Question: I have Installed VS-2012 Express Edition. Now, I am trying to create Silverlight Application.
In the very beginning I was ended with the following error:
Hence, I have downloaded Silverlight Developer runtime from the above given URL and I have tried to create the Silverlight Application once again.
As and I click on the button on dialog I am getting the following error.
What could be the reason? Can anybody please suggest what is the solution?

The error summary is below:
> System.Reflection.TargetInvocationException
Exception has been thrown by the target of an invocation.
at Microsoft.Expression.DesignHost.Isolation.Remoting.STAMarshaler.WaitForCompletion(NestedCallContext nestedCallContext, BlockingCall call, WaitHandle timeoutSignal)
at Microsoft.Expression.DesignHost.Isolation.Remoting.STAMarshaler.MarshalOutSynchronous(Action action, Int32 targetApartmentId, WaitHandle aborted, WaitHandle timeoutSignal)
at Microsoft.Expression.DesignHost.Isolation.Remoting.STAMarshaler.MarshalOut(Action action, Int32 targetApartmentId, WaitHandle aborted, CallSynchronizationMode syncMode, WaitHandle timeoutSignal)
at Microsoft.Expression.DesignHost.Isolation.Remoting.ThreadMarshaler.MarshalOut<URL>
at Microsoft.Expression.DesignHost.Isolation.Remoting.LocalDesignerService.Microsoft.Expression.DesignHost.IDesignerService.CreateDesigner(IHostSourceItem item, IHostTextEditor editor, CancellationToken cancelToken)
at Microsoft.Expression.DesignHost.IsolatedDesignerService.IsolatedDesignerView.CreateDesignerViewInfo(CancellationToken cancelToken)System.Reflection.TargetInvocationException
Exception has been thrown by the target of an invocation.Server stack trace:
at Microsoft.Expression.DesignHost.Isolation.Remoting.STAMarshaler.WaitForCompletion(NestedCallContext nestedCallContext, BlockingCall call, WaitHandle timeoutSignal)
at Microsoft.Expression.DesignHost.Isolation.Remoting.STAMarshaler.MarshalIn(Action action, Int32 targetApartmentId)
at Microsoft.Expression.DesignHost.Isolation.Remoting.ThreadMarshaler.MarshalIn(IRemoteObject targetObject, Action action)
at Microsoft.Expression.DesignHost.Isolation.Remoting.ThreadMarshaler.MarshalIn<URL>
at Microsoft.Expression.DesignHost.Isolation.Remoting.RemoteDesignerService.Microsoft.Expression.DesignHost.Isolation.Remoting.IRemoteDesignerService.CreateDesigner(IRemoteHostSourceItem remoteItem, IRemoteHostTextEditor remoteEditor, IRemoteCancellationToken remoteToken)
at System.Runtime.Remoting.Messaging.StackBuilderSink._PrivateProcessMessage(IntPtr md, Object[] args, Object server, Object[]& outArgs)
at System.Runtime.Remoting.Messaging.StackBuilderSink.SyncProcessMessage(IMessage msg)Exception rethrown at [0]:
at System.Runtime.Remoting.Proxies.RealProxy.HandleReturnMessage(IMessage reqMsg, IMessage retMsg)
at System.Runtime.Remoting.Proxies.RealProxy.PrivateInvoke(MessageData& msgData, Int32 type)
at Microsoft.Expression.DesignHost.Isolation.Remoting.IRemoteDesignerService.CreateDesigner(IRemoteHostSourceItem remoteItem, IRemoteHostTextEditor remoteEditor, IRemoteCancellationToken cancelToken)
at Microsoft.Expression.DesignHost.Isolation.Remoting.LocalDesignerService.<>c__DisplayClass8.b__6(IRemoteDesignerService d)
at Microsoft.Expression.DesignHost.Isolation.Remoting.ThreadMarshaler.<>c__DisplayClass4'2.b__3()
at Microsoft.Expression.DesignHost.Isolation.Remoting.STAMarshaler.Call.InvokeWorker()System.Reflection.TargetInvocationException
Exception has been thrown by the target of an invocation.
at System.RuntimeMethodHandle.InvokeMethod(Object target, Object[] arguments, Signature sig, Boolean constructor)
at System.Reflection.RuntimeConstructorInfo.Invoke(BindingFlags invokeAttr, Binder binder, Object[] parameters, CultureInfo culture)
at System.RuntimeType.CreateInstanceImpl(BindingFlags bindingAttr, Binder binder, Object[] args, CultureInfo culture, Object[] activationAttributes, StackCrawlMark& stackMark)
at System.Activator.CreateInstance(Type type, BindingFlags bindingAttr, Binder binder, Object[] args, CultureInfo culture, Object[] activationAttributes)
at System.Activator.CreateInstance(Type type, Object[] args)
at Microsoft.Expression.DesignSurface.PlatformLoader.CreatePlatformCreator(IPlatformService platformService, String assemblyFile, String typeName)
at Microsoft.Expression.DesignSurface.PlatformLoader.<>c__DisplayClass4.b__1()
at Microsoft.Expression.Platform.PlatformService.PlatformEntry.get_PlatformCreator()
at Microsoft.Expression.Platform.PlatformService.GetPlatformCreator(String frameworkSpec)
at Microsoft.Expression.Platform.PlatformService.IsCompatibleFramework(FrameworkName hostFramework, FrameworkName guestFramework)
at Microsoft.Expression.DesignSurface.Project.ProjectContextManager.GetProjectContext(IHostProject project, IPlatform platform, Boolean create)
at Microsoft.Expression.DesignSurface.Project.ProjectContextManager.GetSourceItemContext(IHostSourceItem sourceItem)
at Microsoft.Expression.DesignSurface.DesignerService.CreateDesigner(IHostSourceItem item, IHostTextEditor editor, CancellationToken cancelToken)
at Microsoft.Expression.DesignHost.Isolation.Remoting.RemoteDesignerService.<>c__DisplayClass10.<>c__DisplayClass12.b__f(CancellationToken cancelToken)
at Microsoft.Expression.DesignHost.Isolation.Remoting.RemoteDesignerService.CallWithCancellation<URL>
at Microsoft.Expression.DesignHost.Isolation.Remoting.STAMarshaler.Call.InvokeWorker()System.NotSupportedException
Could not find Microsoft Silverlight SDK 5.0. Please make sure that the correct version of the Microsoft Silverlight SDK has been installed.
at Microsoft.Expression.DesignHost.Isolation.Remoting.STAMarshaler.WaitForCompletion(NestedCallContext nestedCallContext, BlockingCall call, WaitHandle timeoutSignal)
at Microsoft.Expression.DesignHost.Isolation.Remoting.STAMarshaler.MarshalOutSynchronous(Action action, Int32 targetApartmentId, WaitHandle aborted, WaitHandle timeoutSignal)
at Microsoft.Expression.DesignHost.Isolation.Remoting.STAMarshaler.MarshalOut(Action action, Int32 targetApartmentId, WaitHandle aborted, CallSynchronizationMode syncMode, WaitHandle timeoutSignal)
at Microsoft.Expression.DesignHost.Isolation.Remoting.ThreadMarshaler.MarshalOut<URL>
at Microsoft.Expression.DesignHost.Isolation.Remoting.RemoteHostPlatformService.Microsoft.Expression.DesignHost.IHostPlatformService.GetProperty(String frameworkSpec, String propertyName)
at Microsoft.Expression.DesignSurface.PlatformContext.GetProperty(String frameworkSpec, String propertyName)
at Microsoft.Expression.Platform.PlatformService.GetProperty(String frameworkSpec, String propertyName)
at Microsoft.Expression.SilverlightPlatform.SilverlightPlatformCreator..ctor(IPlatformService platformService)System.NotSupportedException
Could not find Microsoft Silverlight SDK 5.0. Please make sure that the correct version of the Microsoft Silverlight SDK has been installed.Server stack trace:
at Microsoft.Expression.DesignHost.Isolation.Remoting.STAMarshaler.WaitForCompletion(NestedCallContext nestedCallContext, BlockingCall call, WaitHandle timeoutSignal)
at Microsoft.Expression.DesignHost.Isolation.Remoting.STAMarshaler.MarshalIn(Action action, Int32 targetApartmentId)
at Microsoft.Expression.DesignHost.Isolation.Remoting.ThreadMarshaler.MarshalIn(IRemoteObject targetObject, Action action)
at Microsoft.Expression.DesignHost.Isolation.Remoting.ThreadMarshaler.MarshalIn<URL>
at Microsoft.Expression.DesignHost.Isolation.Remoting.RemoteHostPlatformService.Microsoft.Expression.DesignHost.IHostPlatformService.GetProperty(String frameworkSpec, String propertyName)
at System.Runtime.Remoting.Messaging.StackBuilderSink._PrivateProcessMessage(IntPtr md, Object[] args, Object server, Object[]& outArgs)
at System.Runtime.Remoting.Messaging.StackBuilderSink.SyncProcessMessage(IMessage msg)Exception rethrown at [0]:
at System.Runtime.Remoting.Proxies.RealProxy.HandleReturnMessage(IMessage reqMsg, IMessage retMsg)
at System.Runtime.Remoting.Proxies.RealProxy.PrivateInvoke(MessageData& msgData, Int32 type)
at Microsoft.Expression.DesignHost.IHostPlatformService.GetProperty(String frameworkSpec, String propertyName)
at Microsoft.Expression.DesignHost.Isolation.Remoting.RemoteHostPlatformService.<>c__DisplayClass1.b__0(IHostPlatformService s)
at Microsoft.Expression.DesignHost.Isolation.Remoting.RemoteWrapper'1.<>c__DisplayClass4'1.b__3()
at Microsoft.Expression.DesignHost.Isolation.Remoting.ThreadMarshaler.<>c__DisplayClass7'2.b__6()
at Microsoft.Expression.DesignHost.Isolation.Remoting.STAMarshaler.Call.InvokeWorker()System.NotSupportedException
Could not find Microsoft Silverlight SDK 5.0. Please make sure that the correct version of the Microsoft Silverlight SDK has been installed.
at Microsoft.Expression.HostUtility.Platform.SilverlightDomainFactory.get_ReferenceAssembliesPath()
at Microsoft.Expression.HostUtility.Platform.HostPlatformService.GetProperty(String frameworkSpec, String propertyName)
at Microsoft.Expression.DesignHost.Isolation.Remoting.RemoteHostPlatformService.<>c__DisplayClass1.b__0(IHostPlatformService s)
at Microsoft.Expression.DesignHost.Isolation.Remoting.RemoteWrapper'1.<>c__DisplayClass4'1.b__3()
at Microsoft.Expression.DesignHost.Isolation.Remoting.ThreadMarshaler.<>c__DisplayClass16'1.b__15()
at Microsoft.Expression.DesignHost.Isolation.Remoting.STAMarshaler.Call.InvokeWorker()
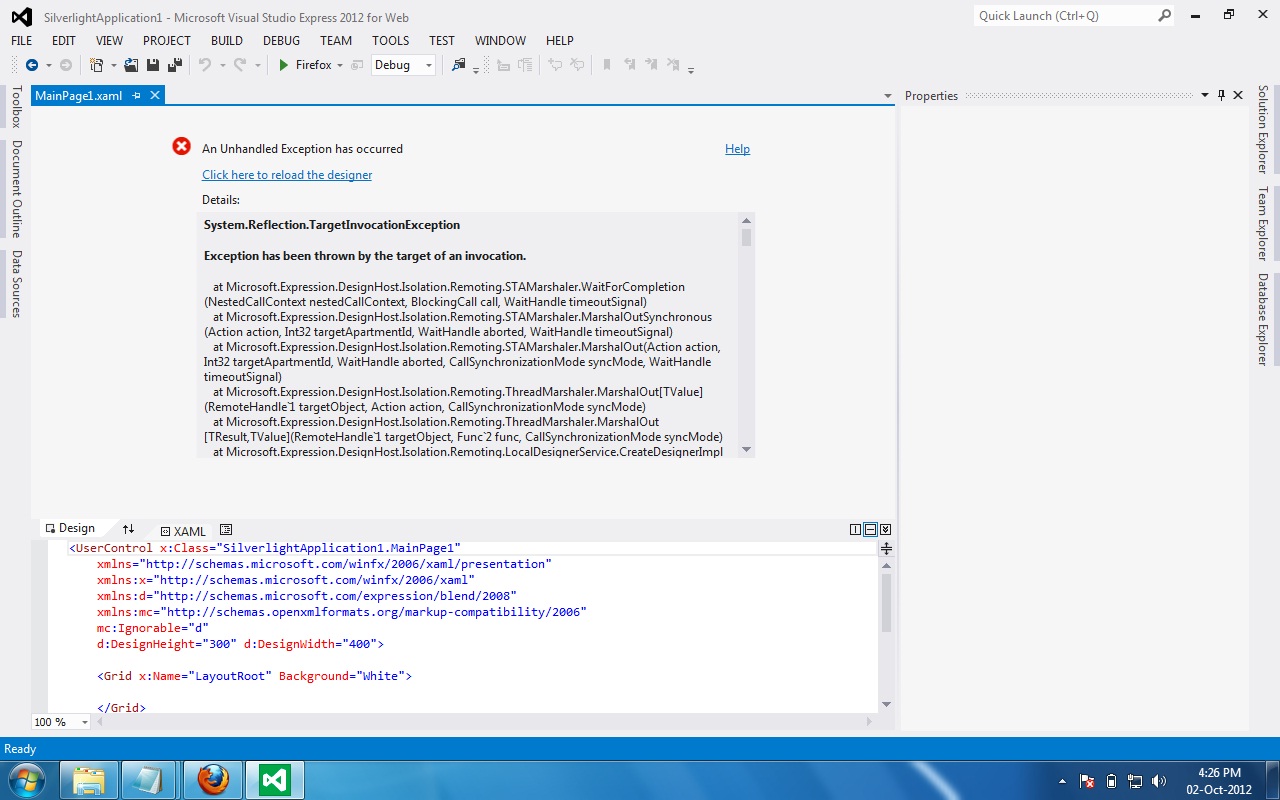
Answer: I was inspired by slugster and I also started to scan the complete error message. I found that Microsoft®️ Silverlight®️ 5 SDK needs to be installed. I have installed the same from <URL>, and my problem is got sorted-out.